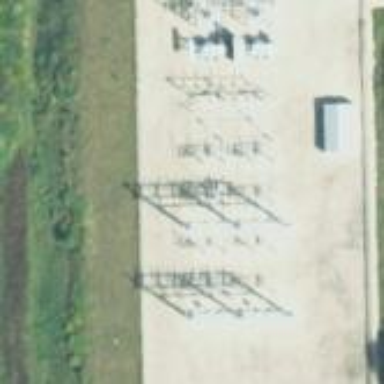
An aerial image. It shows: Outdoor distribution substation.